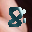
Label: 8